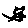
Label: cat